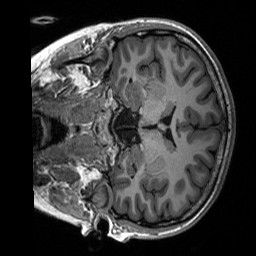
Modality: T1w
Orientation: coronal
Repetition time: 8 s
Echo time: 0.066 s